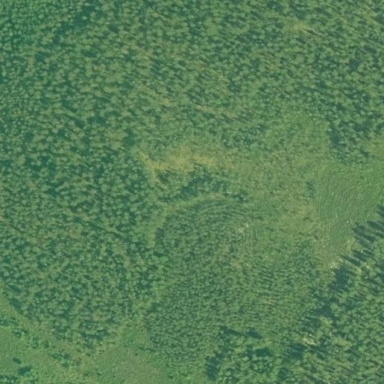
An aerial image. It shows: Clearcut area created by human activity.